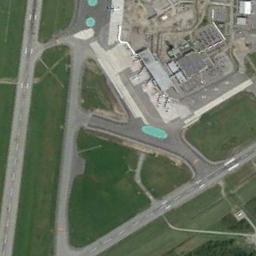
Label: airport